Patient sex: M
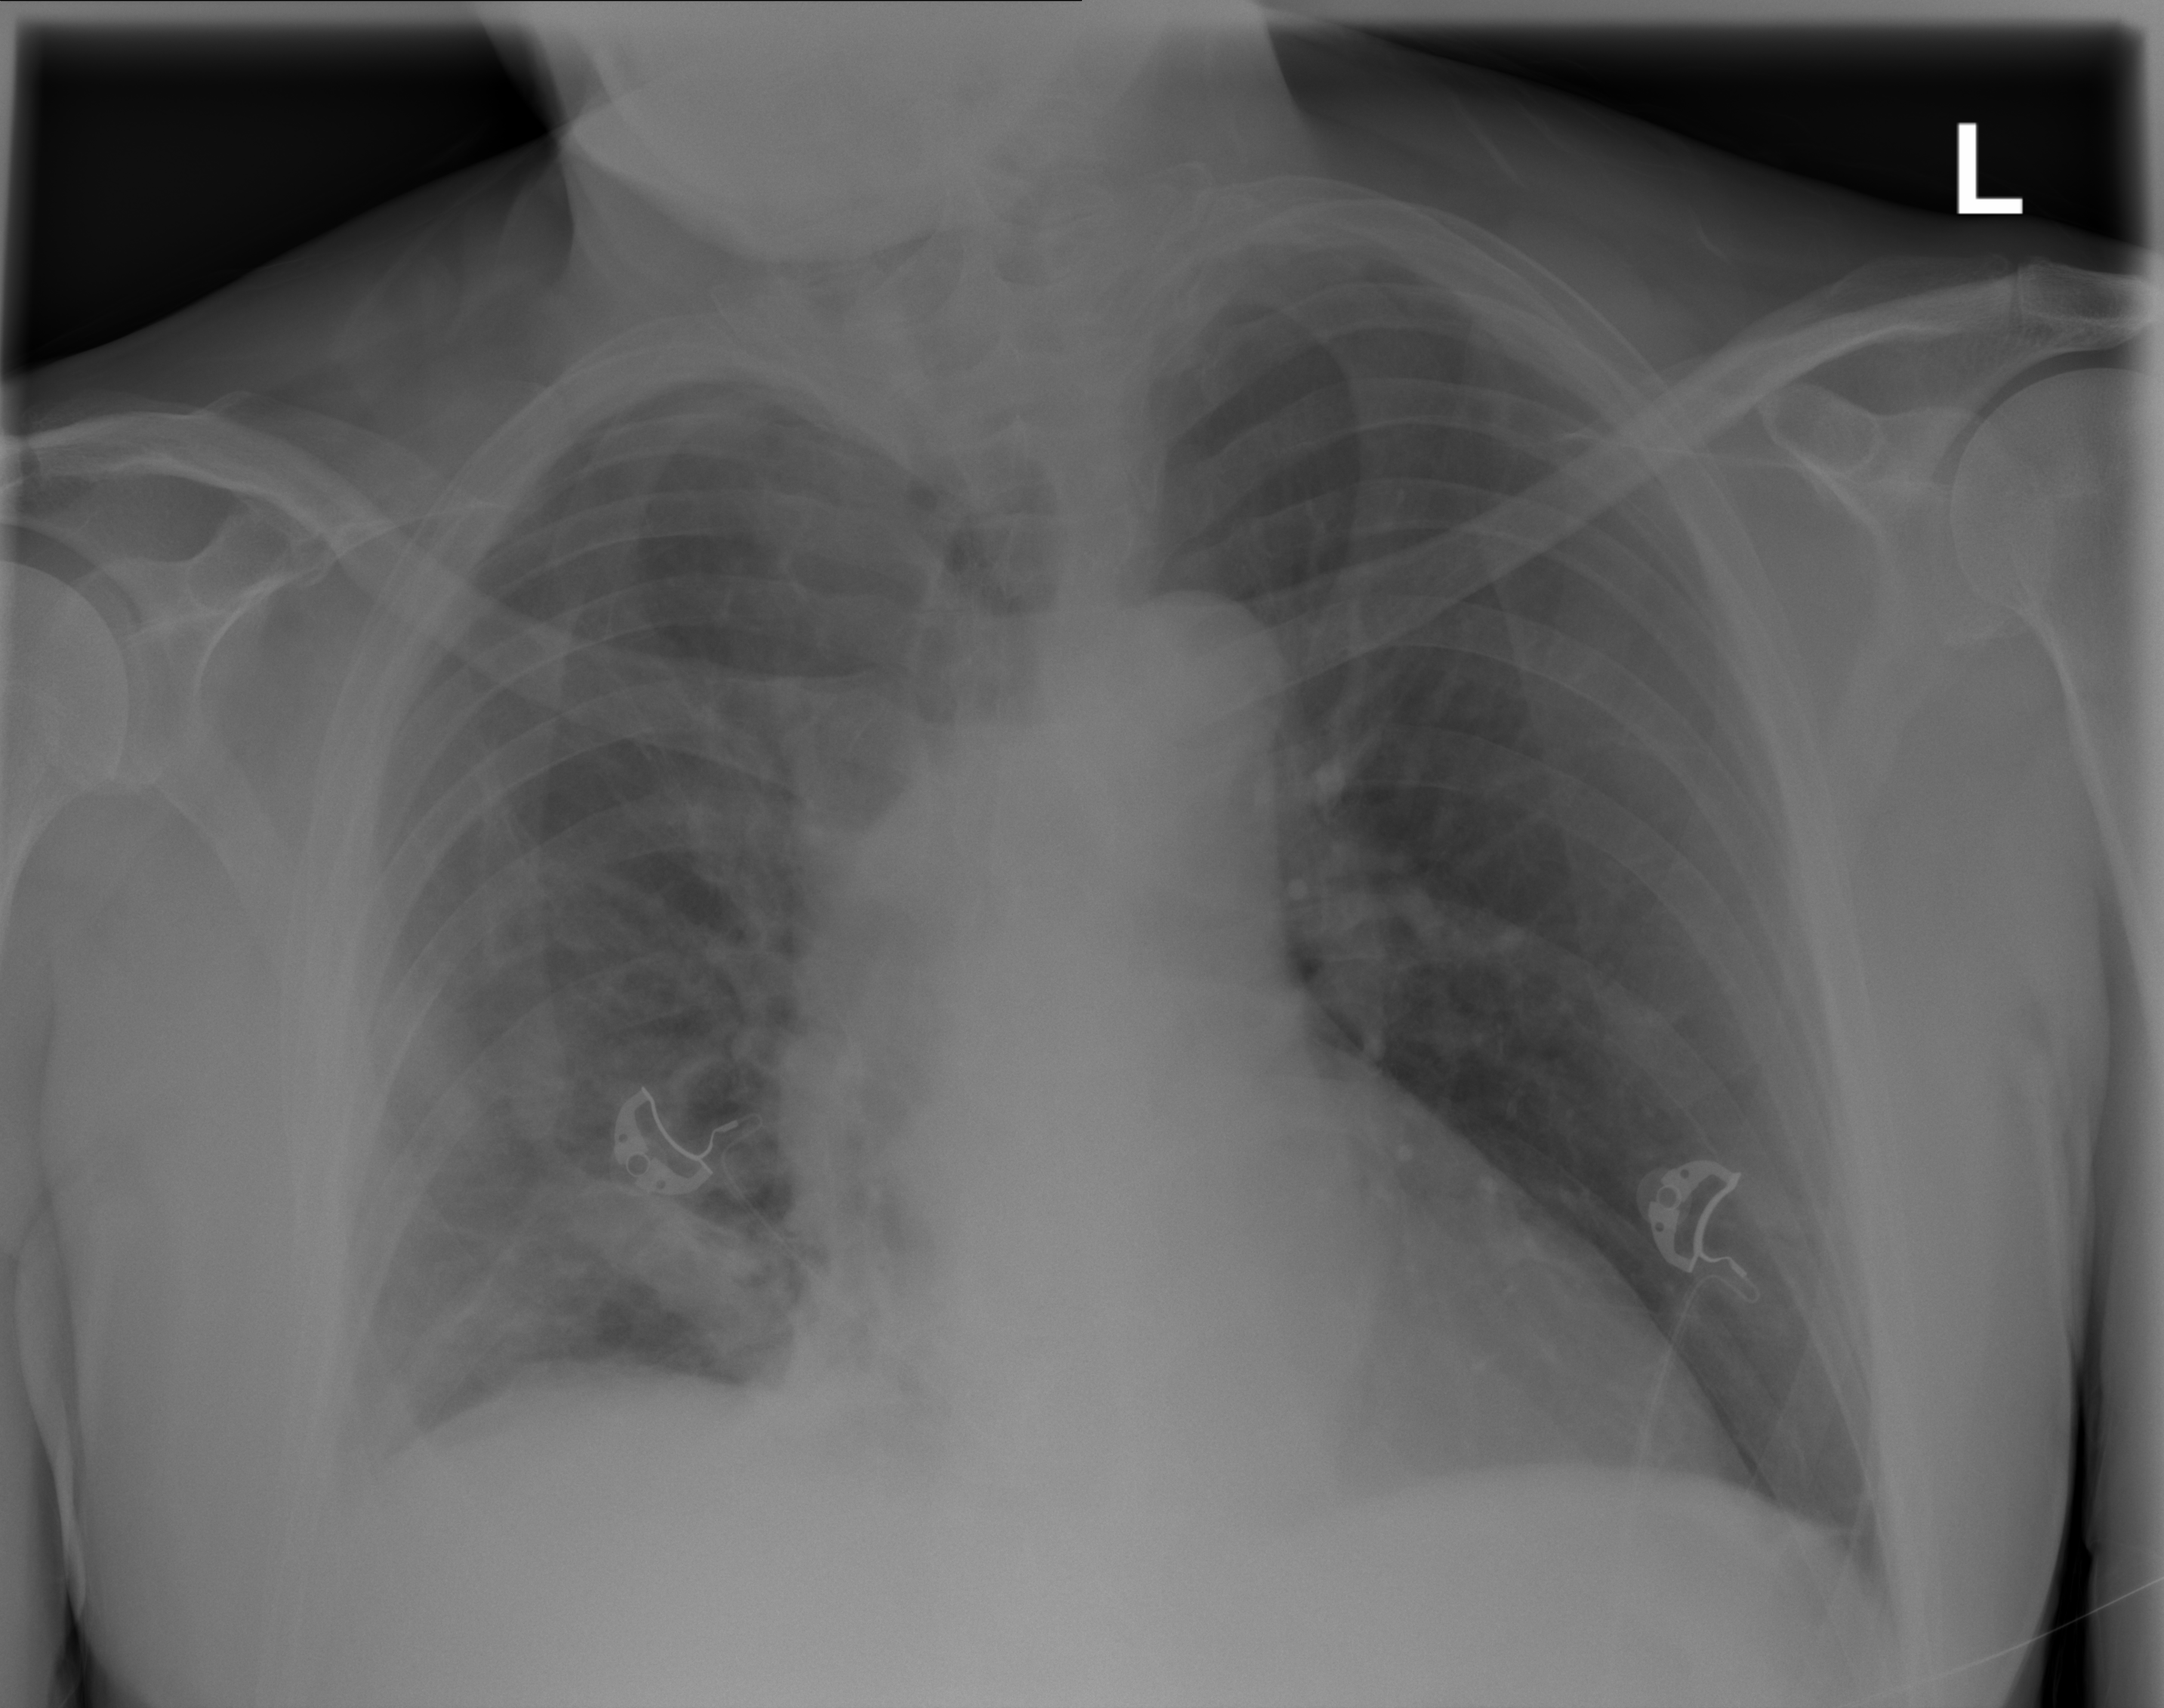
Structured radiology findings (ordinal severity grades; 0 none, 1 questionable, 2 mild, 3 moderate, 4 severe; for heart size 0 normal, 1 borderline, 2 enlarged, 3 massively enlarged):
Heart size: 1
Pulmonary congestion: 0
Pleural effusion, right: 1
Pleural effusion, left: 0
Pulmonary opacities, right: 0
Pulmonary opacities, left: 0
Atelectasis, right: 2
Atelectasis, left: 0